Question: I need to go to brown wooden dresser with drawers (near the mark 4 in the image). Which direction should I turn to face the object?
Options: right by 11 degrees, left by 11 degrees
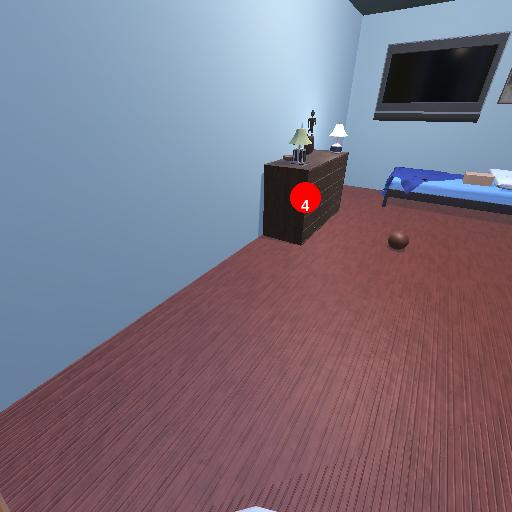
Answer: right by 11 degrees